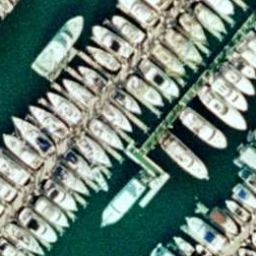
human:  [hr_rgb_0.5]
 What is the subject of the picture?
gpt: harbor